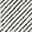
Piece: xx